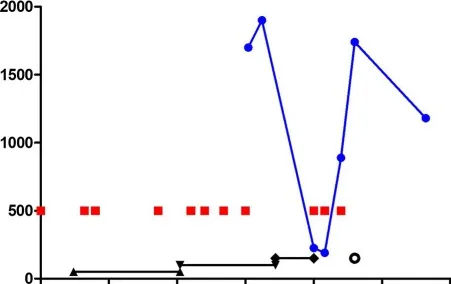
Clinical course and total lymphocyte count. Total lymphocyte count (TLC)/mul is depicted over the disease course. Relapses are shown as red squares. Duration of disease modifying therapies is shown with the black symbols, respectively. Ocrelizumab therapy was initiated and is still ongoing.
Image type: pathology (immunostaining)